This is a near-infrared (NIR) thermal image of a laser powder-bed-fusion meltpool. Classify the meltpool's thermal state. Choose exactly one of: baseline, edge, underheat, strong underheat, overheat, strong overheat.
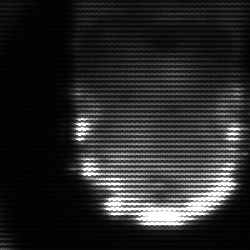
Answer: baseline